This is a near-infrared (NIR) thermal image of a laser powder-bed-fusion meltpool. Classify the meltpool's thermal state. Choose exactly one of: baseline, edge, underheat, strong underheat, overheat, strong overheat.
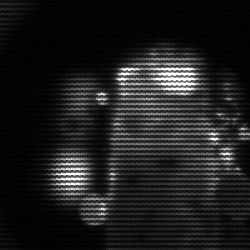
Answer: strong underheat